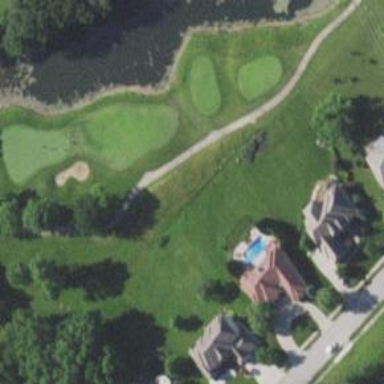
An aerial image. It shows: Serene golf path.